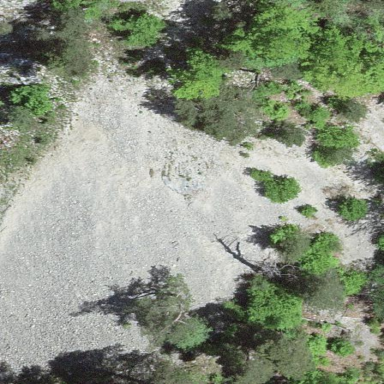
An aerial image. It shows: Scree landscape.